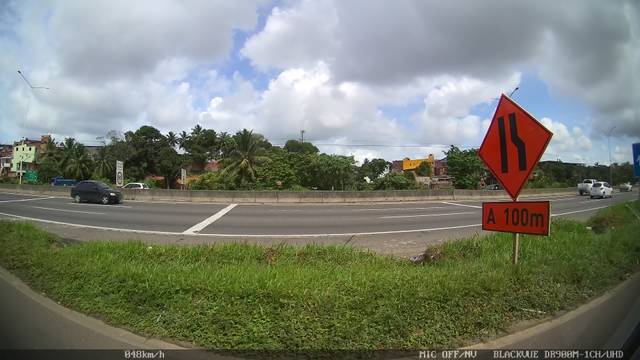
Region: Brazil
Coordinates: -12.921, -38.467